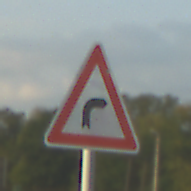
Verkehrszeichen: KurveRechts
Umgebung: Outdoor, Suburban
Tageszeit: SunriseSunset
Wetter: PartlyCloudy
Licht: Natural
Jahreszeit: NotSpecified
Kontrast: MediumContrast